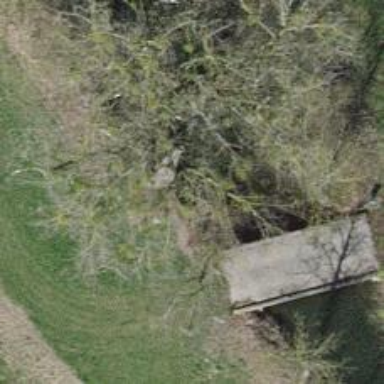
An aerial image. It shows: Bench.